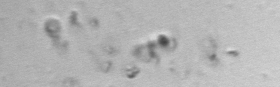
Label: Phaeocystis_debris